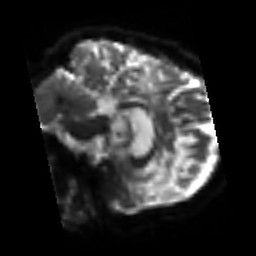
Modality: sbref
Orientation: sagittal
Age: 62
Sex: female
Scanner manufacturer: siemens
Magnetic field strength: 3 T
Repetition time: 3.2 s
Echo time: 0.081 s